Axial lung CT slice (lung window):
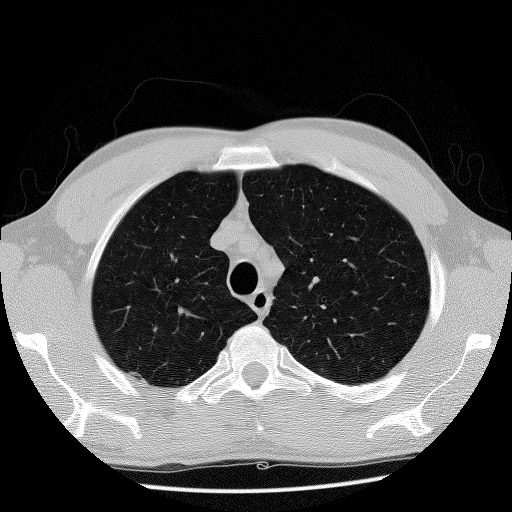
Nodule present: no